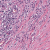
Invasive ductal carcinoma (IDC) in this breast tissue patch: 1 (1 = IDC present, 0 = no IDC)